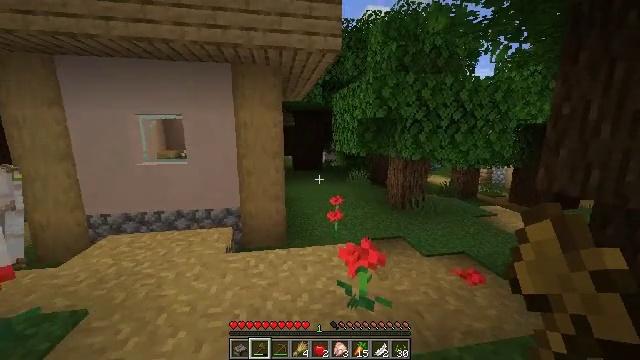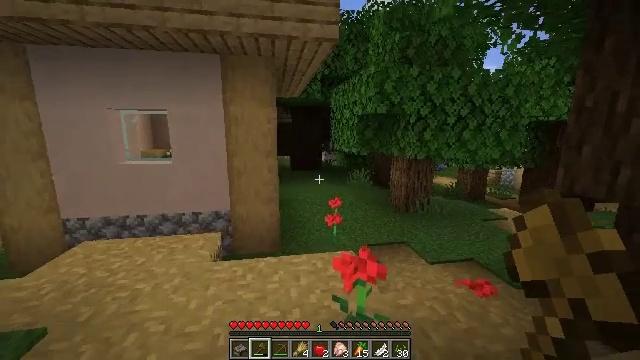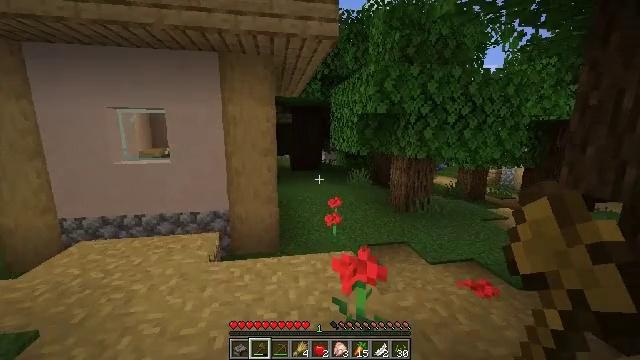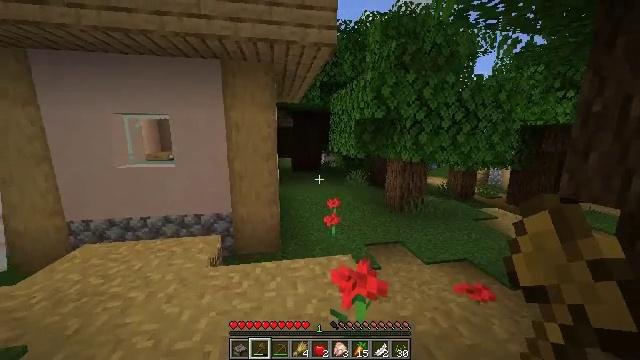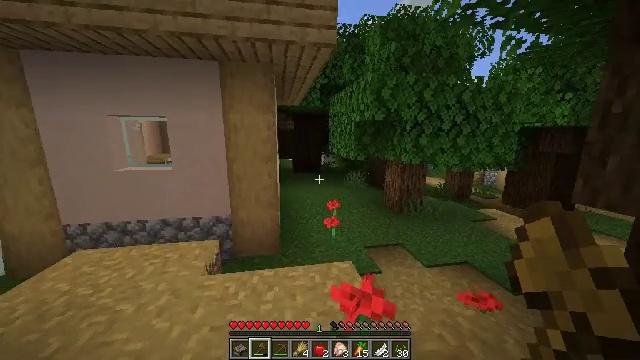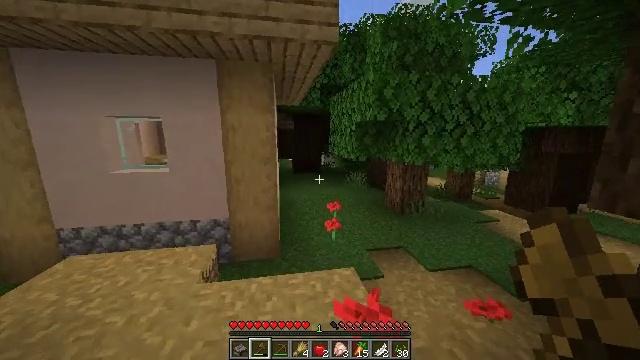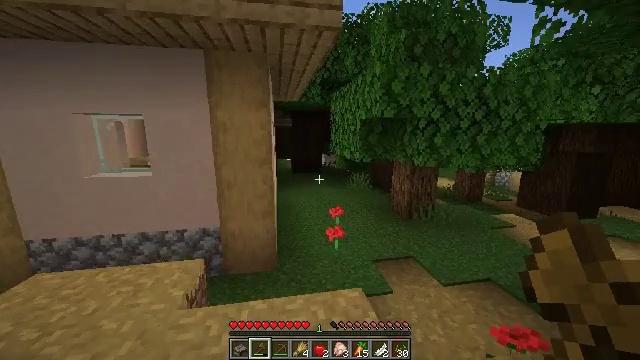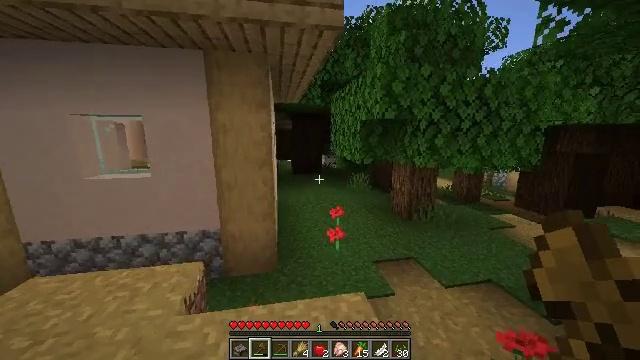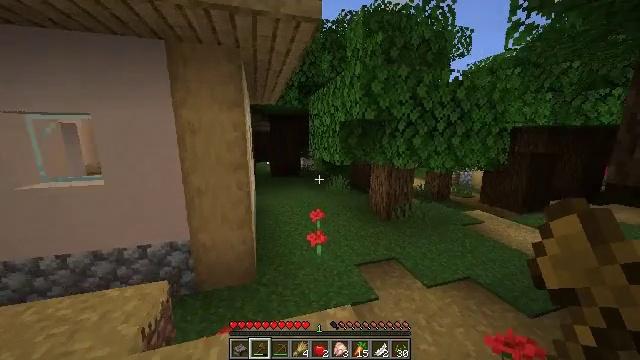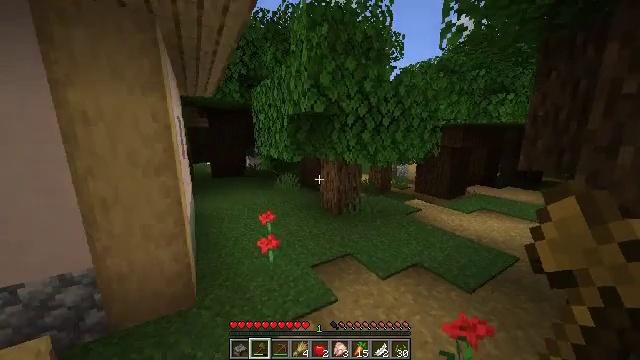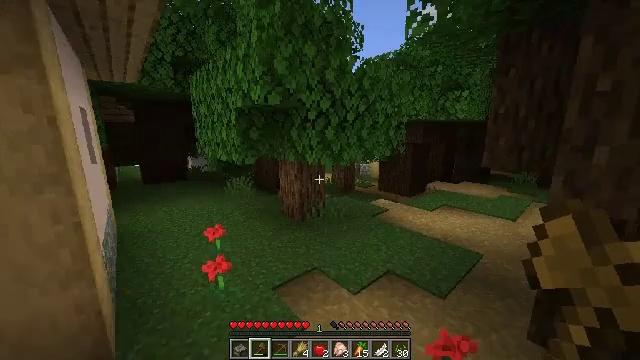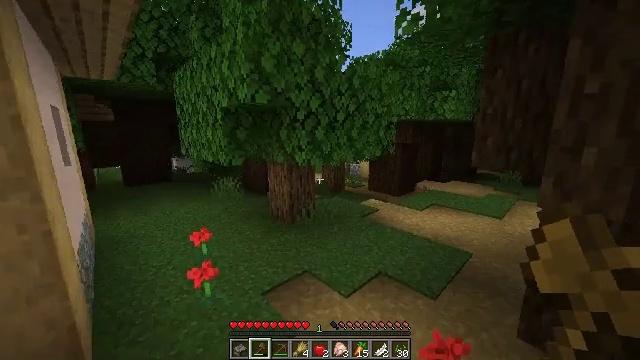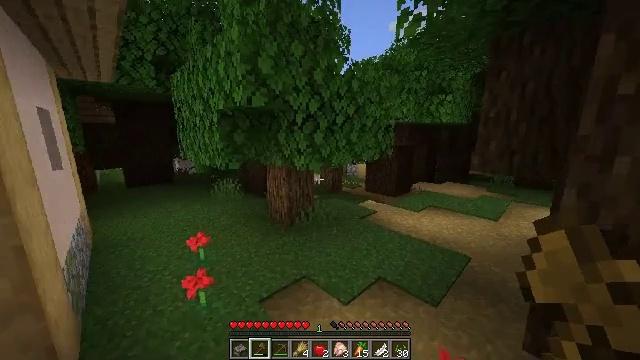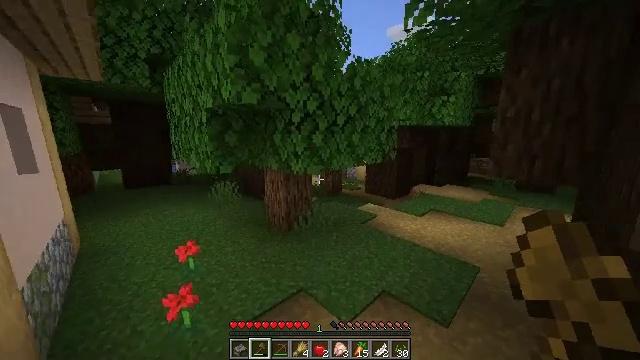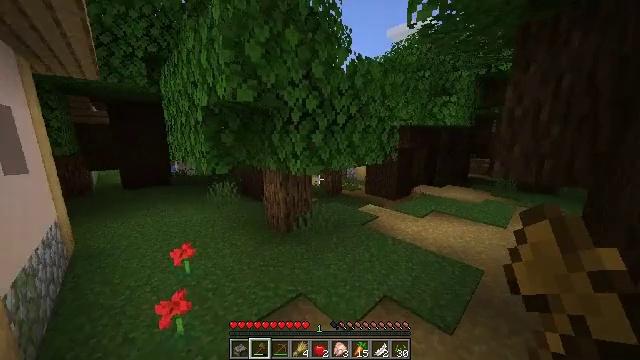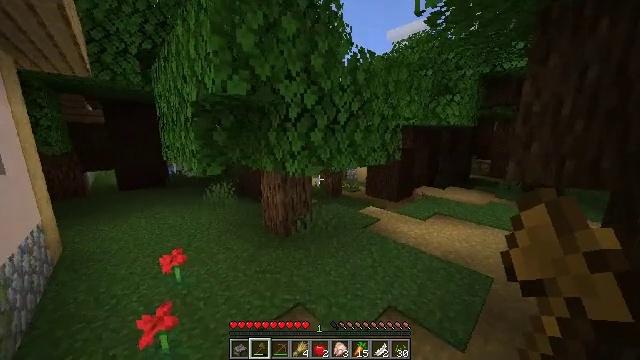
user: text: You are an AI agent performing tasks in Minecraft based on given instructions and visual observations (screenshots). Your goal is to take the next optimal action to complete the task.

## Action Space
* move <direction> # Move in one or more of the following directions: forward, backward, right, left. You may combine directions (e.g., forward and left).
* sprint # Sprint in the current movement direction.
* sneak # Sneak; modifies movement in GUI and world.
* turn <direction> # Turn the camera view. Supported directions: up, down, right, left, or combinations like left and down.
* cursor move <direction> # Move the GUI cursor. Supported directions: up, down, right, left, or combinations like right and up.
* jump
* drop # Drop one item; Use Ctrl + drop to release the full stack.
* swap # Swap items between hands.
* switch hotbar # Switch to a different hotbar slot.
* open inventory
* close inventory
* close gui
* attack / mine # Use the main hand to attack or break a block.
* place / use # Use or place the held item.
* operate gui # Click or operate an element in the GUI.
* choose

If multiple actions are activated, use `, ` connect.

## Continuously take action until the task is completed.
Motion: motion action
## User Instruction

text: Mine the smithing table.
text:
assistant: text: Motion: move forward
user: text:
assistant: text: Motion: move forward
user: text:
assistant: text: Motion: move forward
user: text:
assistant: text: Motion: no_op
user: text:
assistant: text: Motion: move forward
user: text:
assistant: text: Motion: move forward
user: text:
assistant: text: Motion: move forward
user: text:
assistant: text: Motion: move forward, turn right
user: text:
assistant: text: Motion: move forward, turn right
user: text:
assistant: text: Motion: move forward, turn right
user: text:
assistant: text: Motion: move forward, turn right
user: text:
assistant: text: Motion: move forward
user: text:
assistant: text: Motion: move forward
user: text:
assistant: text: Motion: move forward
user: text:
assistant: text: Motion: move forward
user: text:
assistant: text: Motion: move forward
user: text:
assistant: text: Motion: move forward, turn right
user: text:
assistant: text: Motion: move forward, turn right
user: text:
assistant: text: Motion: move forward, turn right and up
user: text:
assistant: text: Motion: move forward, turn right
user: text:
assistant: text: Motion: move forward
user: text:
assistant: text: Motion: move forward
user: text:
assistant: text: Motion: move forward
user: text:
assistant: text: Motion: move forward
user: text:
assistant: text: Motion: move forward
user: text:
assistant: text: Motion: move forward
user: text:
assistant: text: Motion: move forward
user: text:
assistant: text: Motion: move forward
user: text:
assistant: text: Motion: move forward
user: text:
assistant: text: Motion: move forward